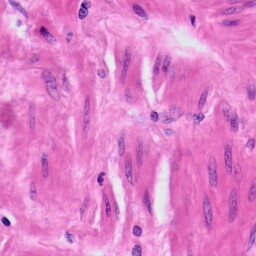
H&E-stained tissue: Prostate